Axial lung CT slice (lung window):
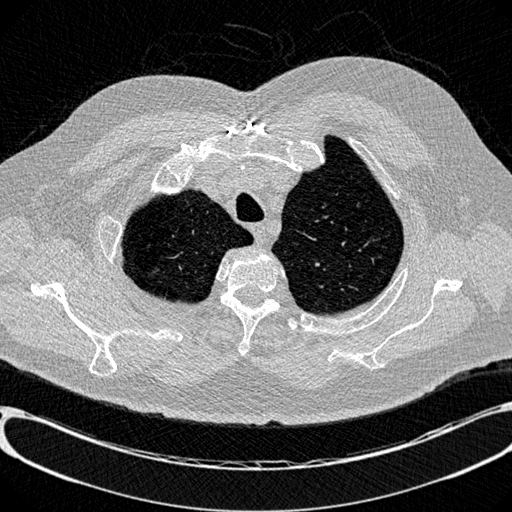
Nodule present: no